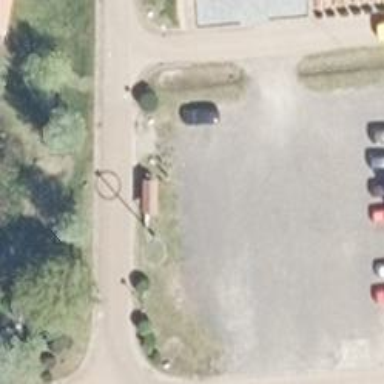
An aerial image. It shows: Maypole.